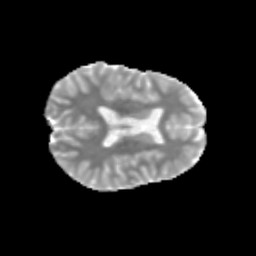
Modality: MD
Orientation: axial
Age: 12
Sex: female
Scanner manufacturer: siemens
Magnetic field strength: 3 T
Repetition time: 3.8 s
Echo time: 0.07 s